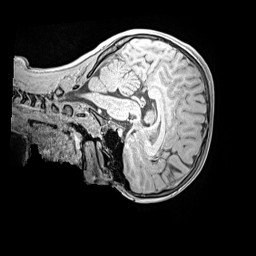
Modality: MP2RAGE
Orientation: sagittal
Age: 12
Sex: female
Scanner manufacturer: siemens
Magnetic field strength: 3 T
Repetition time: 4 s
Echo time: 0.00299 s